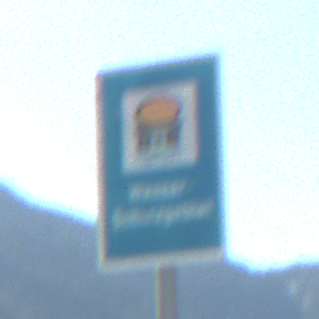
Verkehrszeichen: Wasserschutzgebiet
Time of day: MorningAfternoon
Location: Outdoor (Nature)
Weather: PartlyCloudy
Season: NotSpecified
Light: Natural